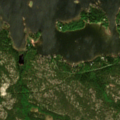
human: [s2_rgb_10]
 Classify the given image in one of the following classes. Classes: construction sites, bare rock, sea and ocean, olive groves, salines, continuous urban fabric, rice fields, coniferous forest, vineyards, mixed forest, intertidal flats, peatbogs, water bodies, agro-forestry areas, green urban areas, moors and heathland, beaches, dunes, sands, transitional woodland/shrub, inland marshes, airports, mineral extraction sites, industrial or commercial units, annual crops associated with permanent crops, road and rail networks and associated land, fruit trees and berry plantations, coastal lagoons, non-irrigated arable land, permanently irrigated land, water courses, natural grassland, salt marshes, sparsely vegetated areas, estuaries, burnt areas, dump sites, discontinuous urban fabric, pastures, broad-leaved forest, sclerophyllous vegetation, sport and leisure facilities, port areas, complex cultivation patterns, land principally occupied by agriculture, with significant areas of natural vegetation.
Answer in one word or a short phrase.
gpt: coniferous forest, mixed forest, sea and ocean